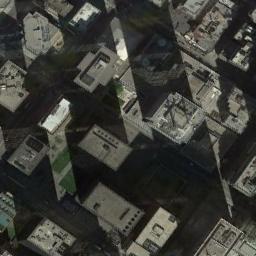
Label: commercial_area